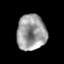
Tissue: prostate
Cell type: T cells
Senescence score: 0.3368
Nuclear area (px): 1017
Mean DAPI intensity: 156.714